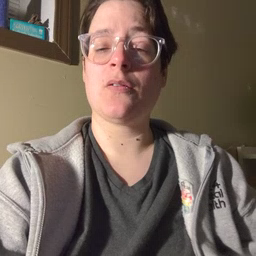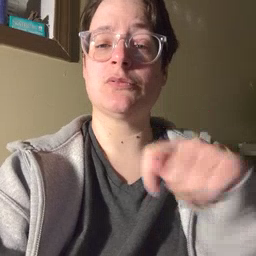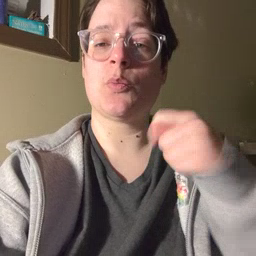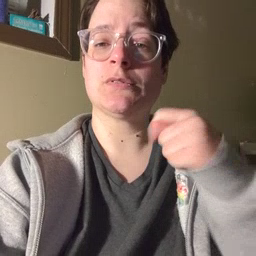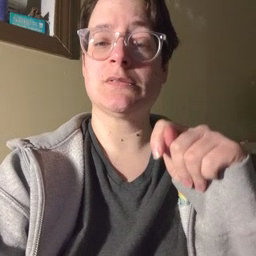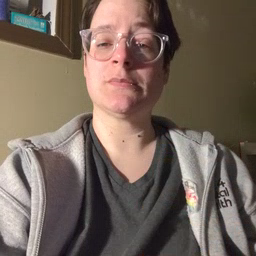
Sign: toy